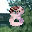
Label: 8